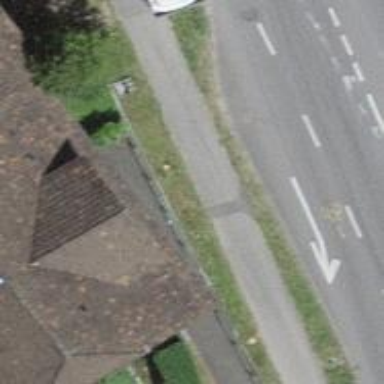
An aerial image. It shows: Sidewalk.